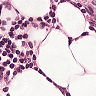
Metastatic tissue present: yes